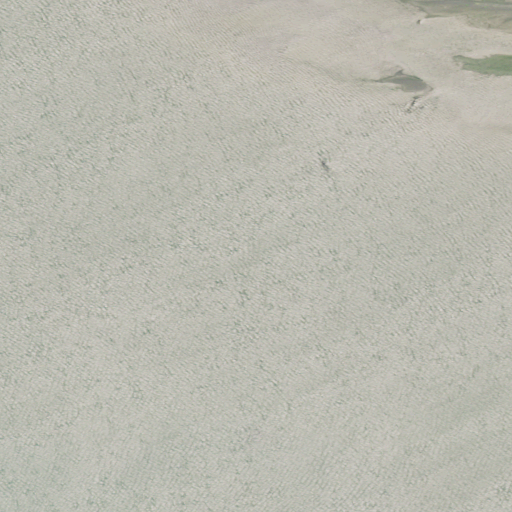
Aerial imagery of island in California named Heckman Island (historical) containing open water, herbaceous wetlands, and woody wetlands